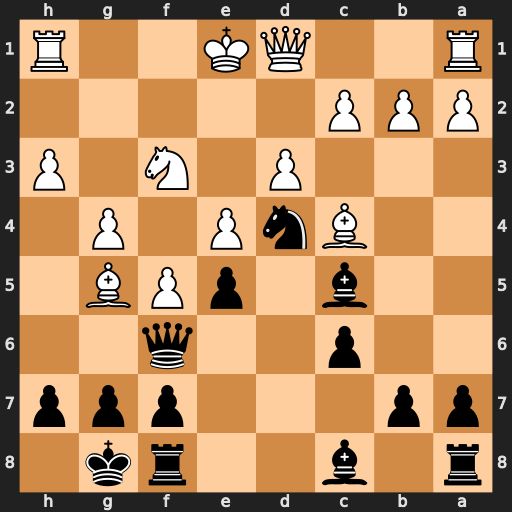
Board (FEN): r1b2rk1/pp3ppp/2p2q2/2b1pPB1/2BnP1P1/3P1N1P/PPP5/R2QK2R
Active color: b
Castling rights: KQ
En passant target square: -
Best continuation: Nxf3+ Qxf3 Qxg5